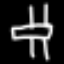
Label: chair